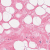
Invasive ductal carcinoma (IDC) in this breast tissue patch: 0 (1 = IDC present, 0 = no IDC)